Question: I am developing an app that consists of a Tab Bar Controller that points to 3 view controllers (all with tabs). In one of these tab views I've made a button and I want it to open a new view (without a tab at the bottom). This new view would need a navigation bar with a back button to return to the previous view, so I was thinking I need to create a navigation controller?
Essentially this is what I'm trying to do (I apologize for the poorly drawn diagram).

How can I get this new view (entirely independent of the tab bar controller) to display programatically? Would this require a navigation controller?
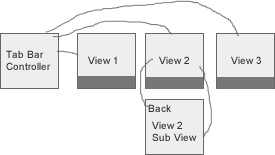
Answer: You are describing a presented view controller. Call 'presentViewController:animated:completion:'.
I very frequently do this with a navigation bar and a Back or Done button, just as you describe. But it's not a navigation controller or navigation interface; it's just a convenient way of showing the user how to get back.
For example, this is a presented view in one of my apps. The top is a navigation bar, and the 'cancel' button gets us back (call 'dismissViewController...'). The rest is a scrolling view (a UICollectionView) of buttons.